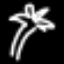
Label: palm tree